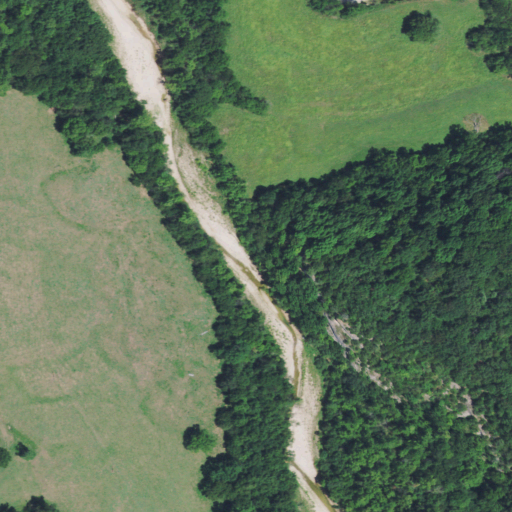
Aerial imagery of valley in Oklahoma named Bolin Hollow containing pasture, deciduous forest, and barren land